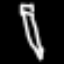
Label: pencil